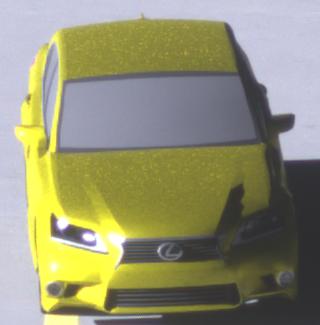
Make: Lexus
Model: GS 250
Detailed model: GS (L10)
Model produced from: 2012/06
Model produced until: 2013/12
Doors: 4
Color: yellow
Road condition: dry road
Daytime: morning or afternoon
Contrast: high contrast